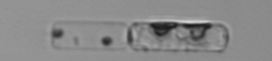
Label: Guinardia_delicatula_TAG_internal_parasite